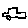
Label: car